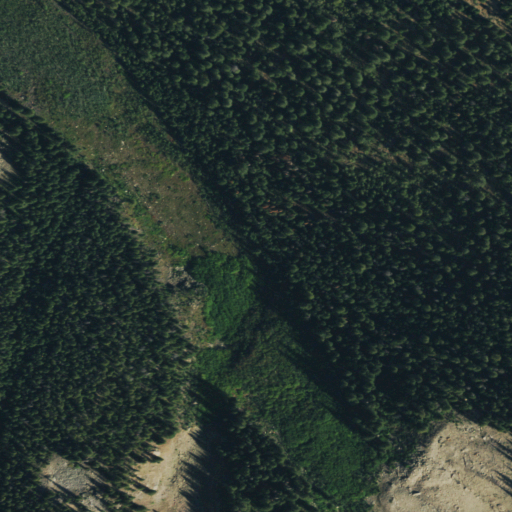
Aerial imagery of depression(s) in Colorado named Horse Basin containing evergreen forest, deciduous forest, and shrub